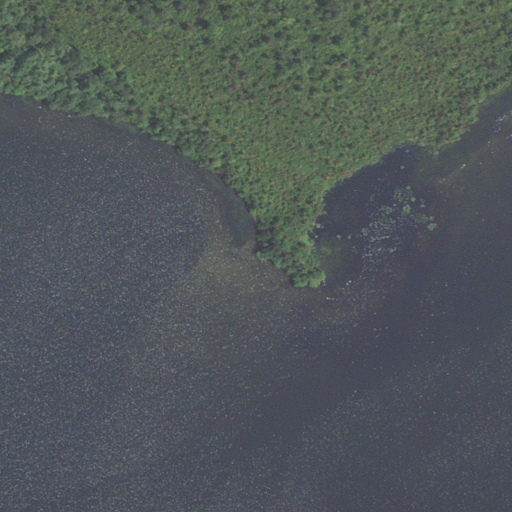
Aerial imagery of cape in Massachusetts named Green Point containing open water, woody wetlands, evergreen forest, mixed forest, and herbaceous wetlands